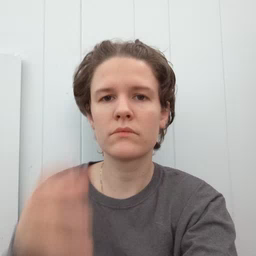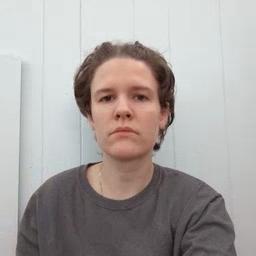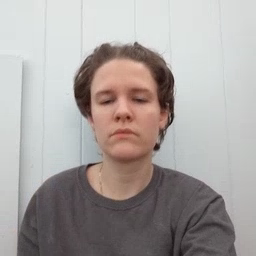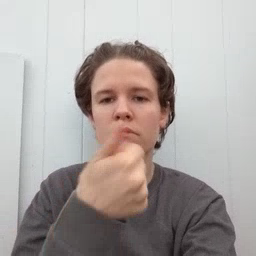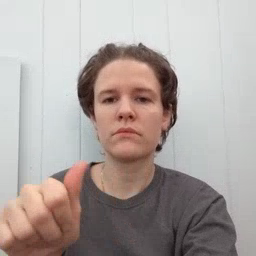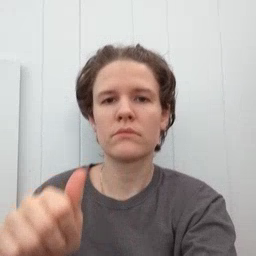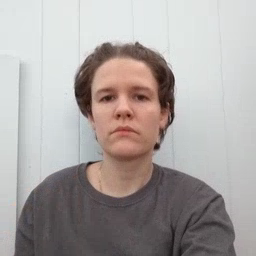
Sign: any